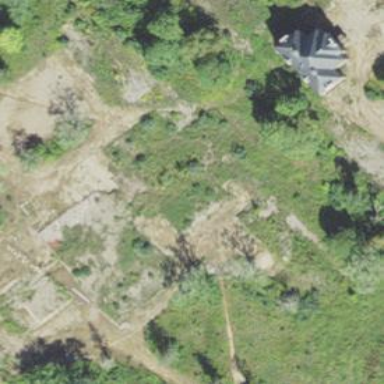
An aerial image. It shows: Archaeological site with historical significance.